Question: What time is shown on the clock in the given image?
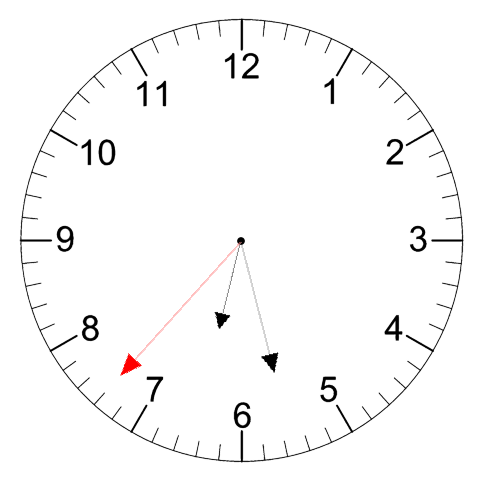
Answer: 06:27:37